Question: I have a check box list in that user can check or uncheck the check box.
Based on the selected check box I used to store that value by comma separated. Now the problem is based on selected check box I need to get that particular column alone. in "select"**
'''
db.Tasks.OrderBy(t => t.CreatedDate).ToList()
.Select(t => new {
Id = t.Id,
PriorityId = t.ProjectId,
Priority = t.Priority,
StatusId = t.StatusId,
Status = t.Status,
EstimatedTime = t.EstimatedTime,
ActualTime = t.ActualTime,
Subject = t.Subject,
FileName = t.FileName,
AssignedTo = t.AssignedTo,
Project = t.Project
}).ToList();
'''

if i select in check box list ActualTime, Subject, it should be like
'''
db.Tasks.OrderBy(t => t.CreatedDate).ToList()
.Select(t => new {
Id = t.Id,
ActualTime = t.ActualTime,
Subject = t.Subject
}).ToList();
'''
if i select in check box list Subject, FileName, AssignedTo, it should be like
'''
db.Tasks.OrderBy(t => t.CreatedDate).ToList()
.Select(t => new {
Id = t.Id,
Subject = t.Subject,
FileName = t.FileName,
AssignedTo = t.AssignedTo
}).ToList();
'''
the select will be dynamic based on selected check box list.
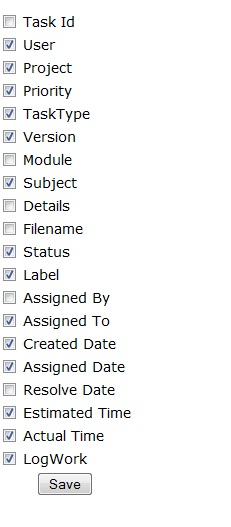
Answer: <URL>
'''
using System.Linq.Dynamic;
public class DynamicColumns : BaseEntity
{
public string User { get; set; }
public string TaskId { get; set; }
public string Project { get; set; }
public string Priority { get; set; }
public string TaskType { get; set; }
public string Version { get; set; }
public string Module { get; set; }
public string Subject { get; set; }
public string Details { get; set; }
public string FileName { get; set; }
public string Status { get; set; }
public string AssignedBy { get; set; }
public string AssignedTo { get; set; }
public int ActualTime { get; set; }
public int LogWork { get; set; }
public DateTime CreatedDate { get; set; }
public DateTime AssignedDate { get; set; }
public DateTime ResolveDate { get; set; }
public int EstimatedTime { get; set; }
}
public enum EnumTasks
{
User = 1,
Project = 2,
Priority = 3,
TaskType = 4,
Version = 5,
Module = 6,
Subject = 7,
Details = 8,
Status = 9,
Assigned_By = 10,
Assigned_To = 11,
Created_Date = 12,
Assigned_Date = 13,
Resolve_Date = 14,
Estimated_Time = 15,
Actual_Time = 16,
LogWork = 17
}
public IQueryable DynamicSelectionColumns()
{
using (var db = new TrackerDataContext())
{
string fieldIds = "," + "4,5,3,2,6,17,11,12" + ",";
var taskColum = Enum.GetValues(typeof(EnumTasks)).Cast<EnumTasks>().Where(e => fieldIds.Contains("," + ((int)e).ToString() + ",")).Select(e => e.ToString().Replace("_", ""));
string select = "new ( TaskId, " + (taskColum.Count() > 0 ? string.Join(", ", taskColum) + ", " : "") + "Id )";
return db.Task.ToList().Select(t => new DynamicColumns() { Id = t.Id, TaskId = Project != null ? Project.Alias + "-" + t.Id : t.Id.ToString(), ActualTime = t.ActualTime, AssignedBy = t.AssignedBy.ToString(), AssignedDate = t.AssignedDate, AssignedTo = t.AssignedTo.ToString(), CreatedDate = t.CreatedDate, Details = t.Details, EstimatedTime = t.EstimatedTime, FileName = t.FileName, LogWork = t.LogWork, Module = t.Module != null ? t.Module.Name : "", Priority = t.Priority != null ? t.Priority.Name : "", Project = t.Project != null ? t.Project.Name : "", ResolveDate = t.ResolveDate, Status = t.Status != null ? t.Status.Name : "", Subject = t.Subject, TaskType = t.TaskType != null ? t.TaskType.Type : "", Version = t.Version != null ? t.Version.Name : "" }).ToList().AsQueryable().Select(select);
}
}
'''